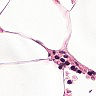
Metastatic tissue present: no